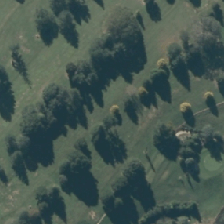
Land cover: urban_parkland